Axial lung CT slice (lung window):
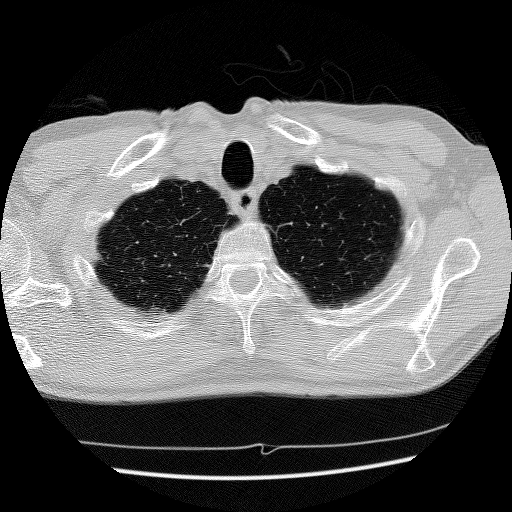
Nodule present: no